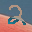
Label: 2